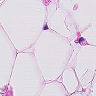
Metastatic tissue present: no